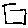
Label: square